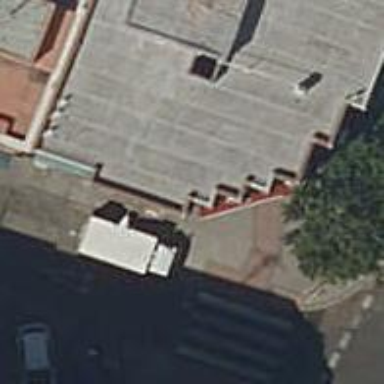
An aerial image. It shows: Cafe.